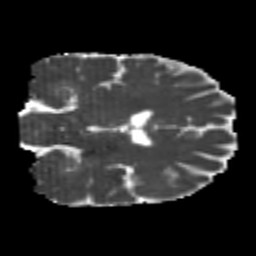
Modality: MD
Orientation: coronal
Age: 26
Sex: male
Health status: healthy
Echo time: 0.074 s